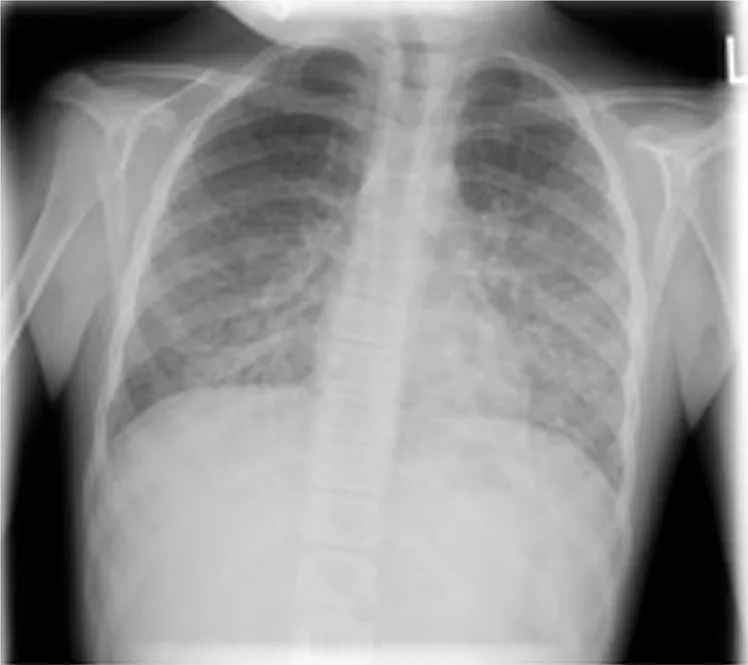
Chest X-ray demonstrating bilateral pulmonary infiltrates caused by pneumocystis pneumonia.
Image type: radiology (x_ray)